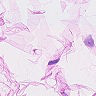
Metastatic tissue present: no